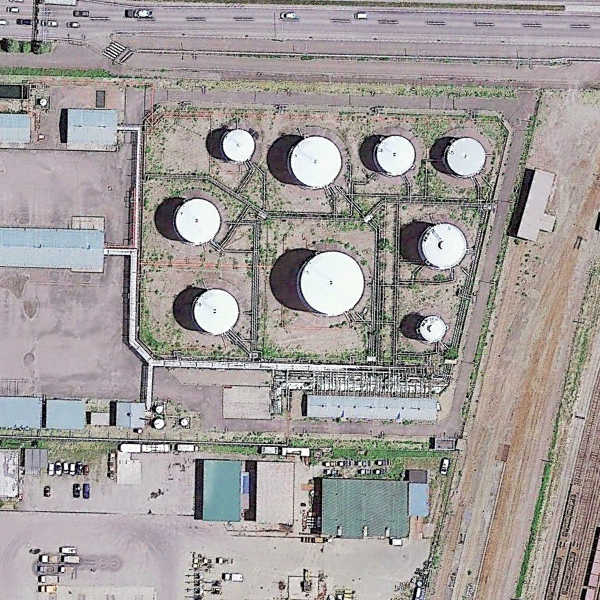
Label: StorageTanks